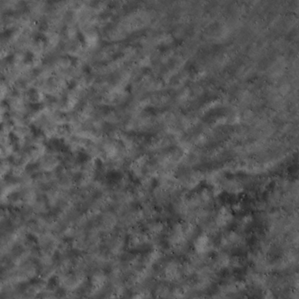
Label: non_frost